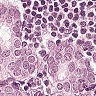
Metastatic tissue present: yes